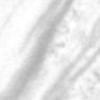
Label: change